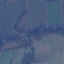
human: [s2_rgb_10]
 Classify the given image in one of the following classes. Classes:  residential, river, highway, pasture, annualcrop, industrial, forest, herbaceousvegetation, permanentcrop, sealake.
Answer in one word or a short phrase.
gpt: Pasture